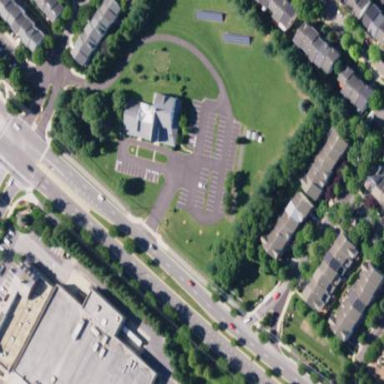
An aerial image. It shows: Parking area with surface.